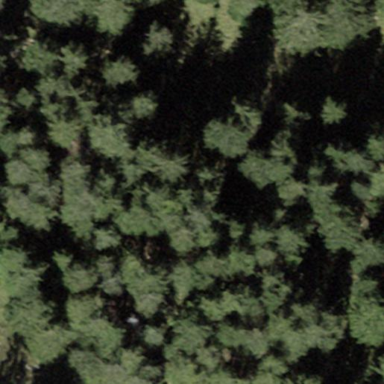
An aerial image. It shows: Forest area.